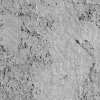
Atmospheric dust classification: not_dusty